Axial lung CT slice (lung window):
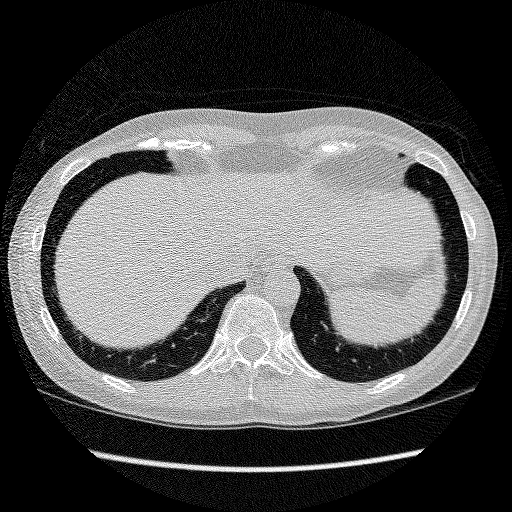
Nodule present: no